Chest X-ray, AP view. Patient: 21 years old, sex F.
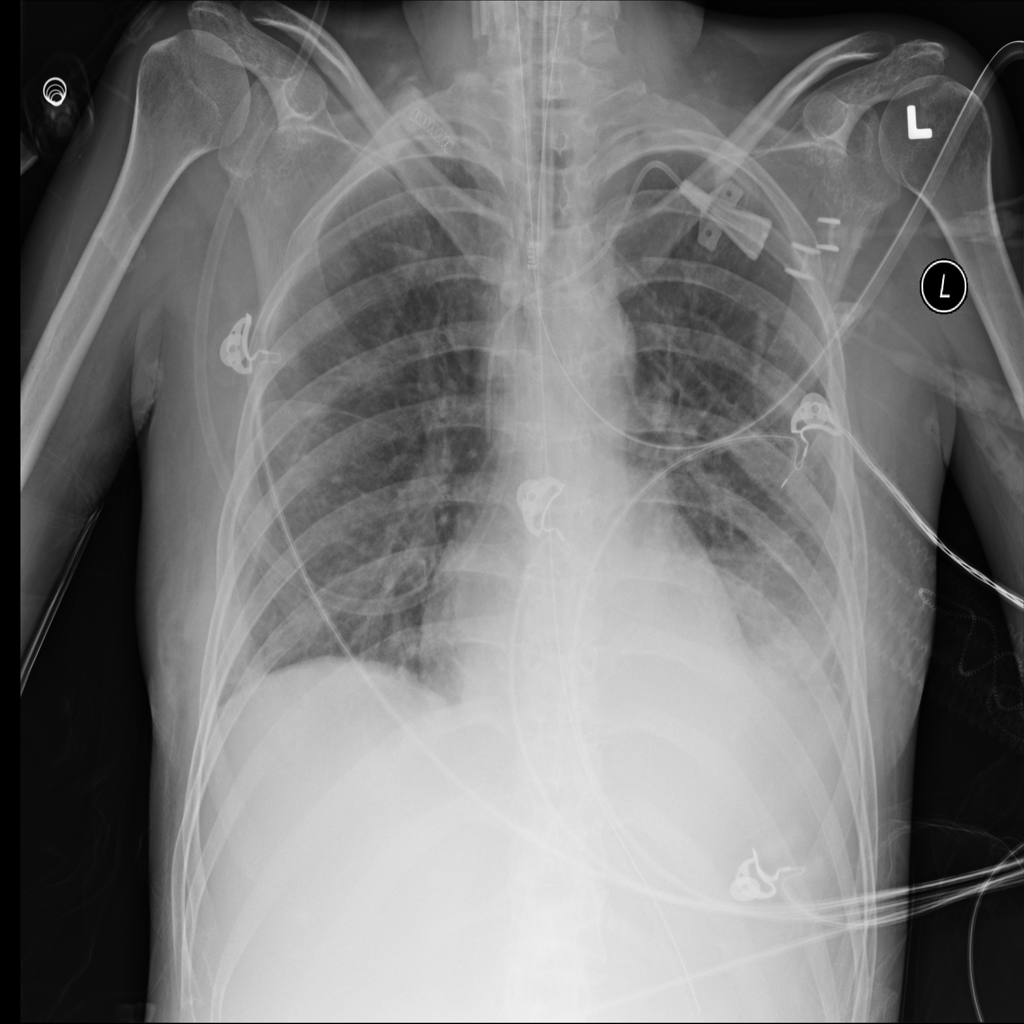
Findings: Effusion, Infiltration